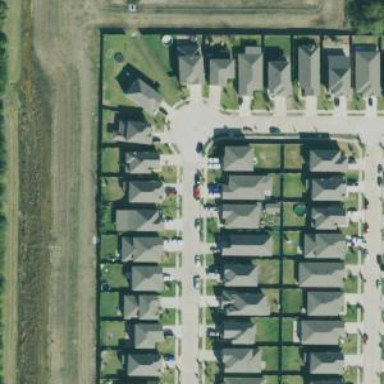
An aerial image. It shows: Residential road.